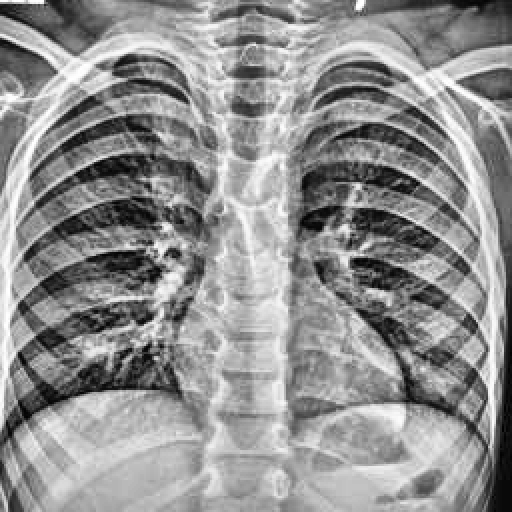
Finding: TUBERCULOSIS